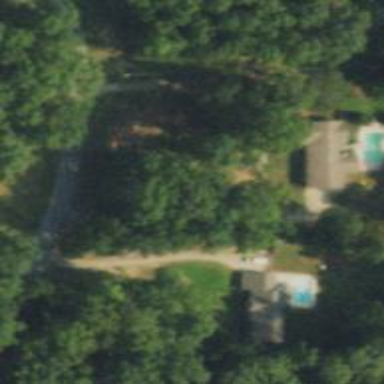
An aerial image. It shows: Driveway.